Question: I am trying to hide the title part of my actionbar using ActionBarSherlock like in the second picture:

Setting:
'''
actionBar.setDisplayShowHomeEnabled(false);
actionBar.setDisplayShowTitleEnabled(false);
'''
works for versions >3.0 but doesn't work on older versions. A black space remains over the tab bar.
Is there a workaround to solve that issue?
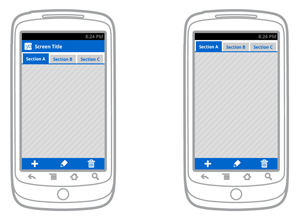
Answer: This feature is only available in ActionBarSherlock 4.0 which is currently in beta stage. You can find a link to the betas on <URL>.
There is a demo for precisely what you are trying to accomplish in the samples for 4.0.
'''
public class TabNavigationCollapsed extends SherlockActivity implements ActionBar.TabListener {
@Override protected void onCreate(Bundle savedInstanceState) {
super.onCreate(savedInstanceState);
ActionBar ab = getSupportActionBar();
//The following two options trigger the collapsing of the main action bar view.
ab.setDisplayShowHomeEnabled(false);
ab.setDisplayShowTitleEnabled(false);
ab.setNavigationMode(ActionBar.NAVIGATION_MODE_TABS);
ab.addTab(ab.newTab().setText("Tab 1").setTabListener(this));
ab.addTab(ab.newTab().setText("Tab 2").setTabListener(this));
ab.addTab(ab.newTab().setText("Tab 3").setTabListener(this));
}
@Override public void onTabReselected(Tab tab) {}
@Override public void onTabSelected(Tab tab) {}
@Override public void onTabUnselected(Tab tab) {}
}
'''